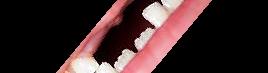
Condition: hypodontia